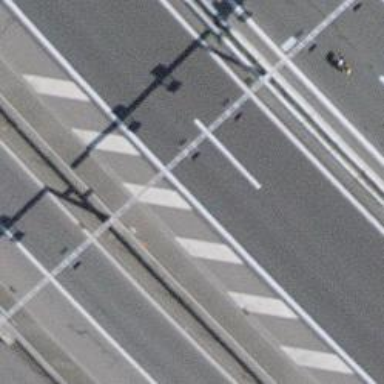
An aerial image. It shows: Gantry structure.